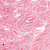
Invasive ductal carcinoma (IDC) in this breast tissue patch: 0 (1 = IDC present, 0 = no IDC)